Question: Here is the code for generating simulated data:
'''
eff = seq(.1, 1, .1)
method = c('method1', 'method2')
xxxd = expand.grid(eff=eff, method=method)
xxxd$power = c(pow1, pow2)
pow1 = seq(.2, .7, length.out=10)
pow2 = seq(.4, .8, length.out=10)
pow1 = pow1 + rnorm(10, .05, .01)
pow2 = pow2 + rnorm(10, .05, .01)
xxxd$power = c(pow1, pow2)
'''
And here is the data:
'''
eff method power
1 0.1 method1 0.25942
2 0.2 method1 0.32162
3 0.3 method1 0.36329
4 0.4 method1 0.41286
5 0.5 method1 0.47904
6 0.6 method1 0.52165
7 0.7 method1 0.58191
8 0.8 method1 0.64884
9 0.9 method1 0.69488
10 1.0 method1 0.73656
11 0.1 method2 0.44882
12 0.2 method2 0.49010
13 0.3 method2 0.54465
14 0.4 method2 0.58675
15 0.5 method2 0.63173
16 0.6 method2 0.69120
17 0.7 method2 0.71456
18 0.8 method2 0.77440
19 0.9 method2 0.81033
20 1.0 method2 0.85103
'''
The figure that I would like to produce is like this:

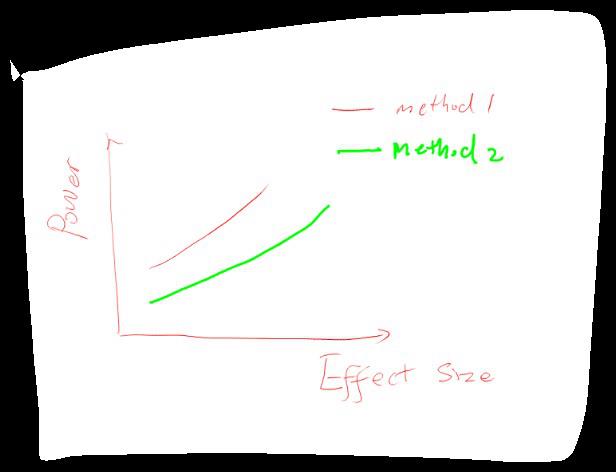
Answer: Since your data appears to be in long format to begin with, it is trivial to use with 'ggplot2':
'''
library(ggplot2)
ggplot(xxxd, aes(eff, power, colour = method)) + geom_line()
'''

The help pages for ggplot2 are really quite wonderful: <URL>